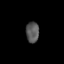
Tissue: lung
Cell type: Epithelial cells
Senescence score: 0.206
Nuclear area (px): 268
Mean DAPI intensity: 86.955